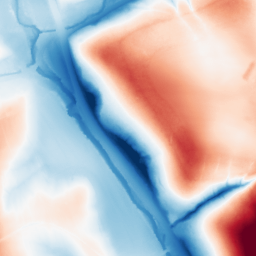
Category: classical
Decomposition family: gaussian_anisotropic
Decomposition parameters: sigma_x: 50
sigma_y: 20
Upsampling method: sinc_blackman
Upsampling parameters: scale: 4
kernel_size: 16
Upsampling scale: 4